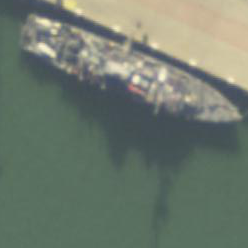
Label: destroyer